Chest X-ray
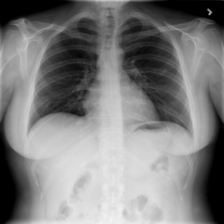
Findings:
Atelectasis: negative
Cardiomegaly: negative
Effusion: negative
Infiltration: negative
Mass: negative
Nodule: positive
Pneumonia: negative
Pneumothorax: negative
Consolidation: negative
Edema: negative
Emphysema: negative
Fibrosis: negative
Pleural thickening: negative
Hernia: negative